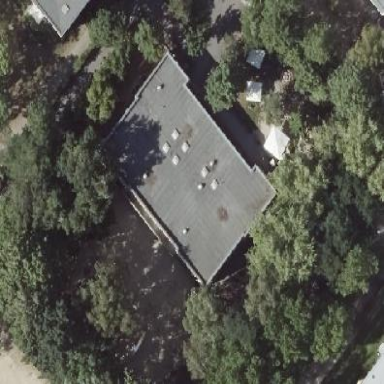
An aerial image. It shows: Kindergarten.